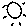
Label: sun